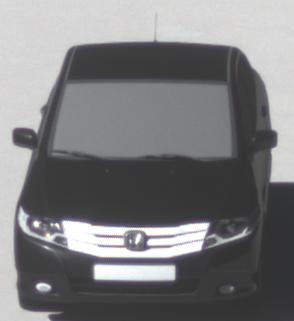
Make: Honda
Model: City
Detailed model: Gen. 6
Model produced from: 2008
Model produced until: 2013
Doors: 4
Color: black
Road condition: dry road
Daytime: morning or afternoon
Contrast: high contrast